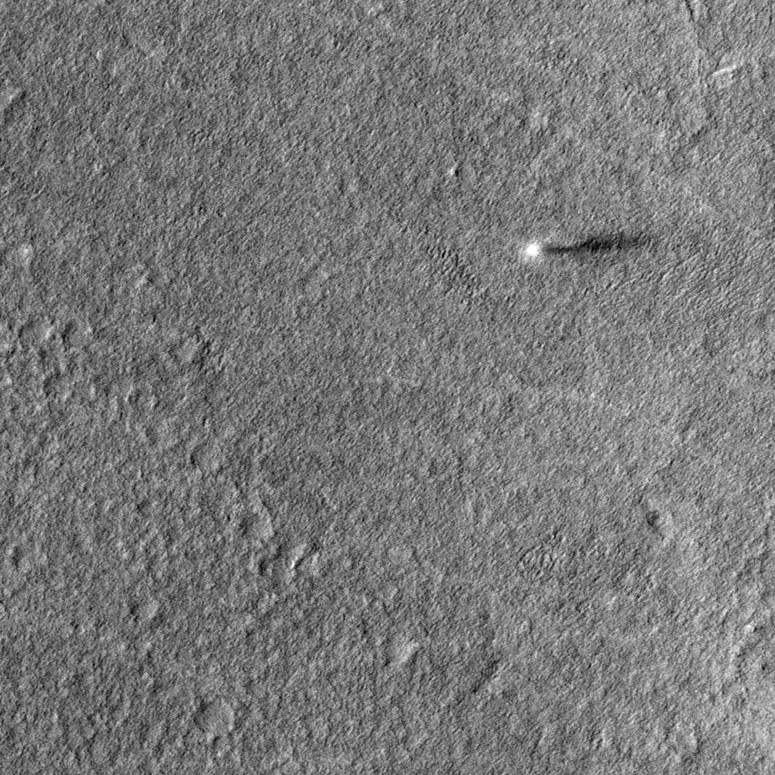
Label: dustdevil